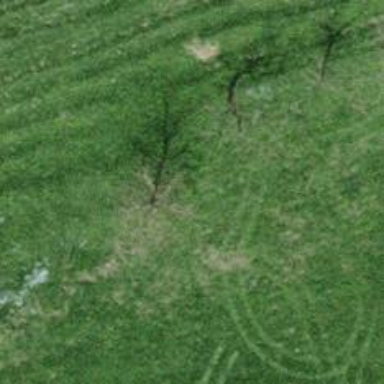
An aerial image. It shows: Broadleaved tree with lush leaves.